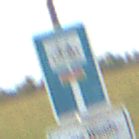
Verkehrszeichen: SackgasseRadverkehrDurchlaessig
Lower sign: HinweisGeaenderteVorfahrtVerkehrsfuehrungVerkehrsregelung3
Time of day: SunriseSunset
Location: Outdoor (Nature)
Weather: PartlyCloudy
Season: NotSpecified
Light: Natural